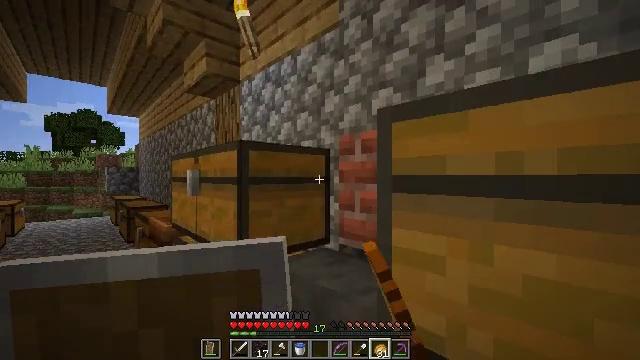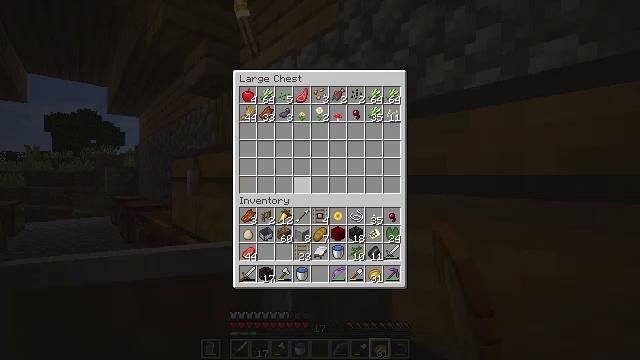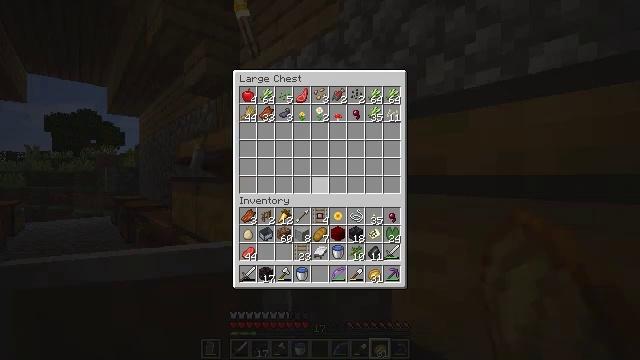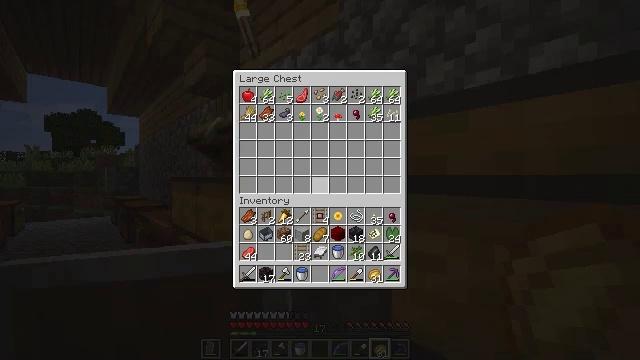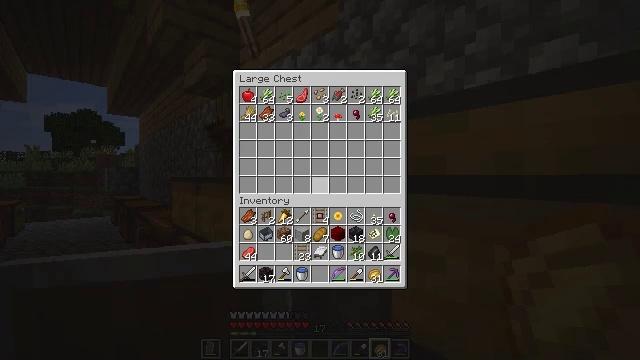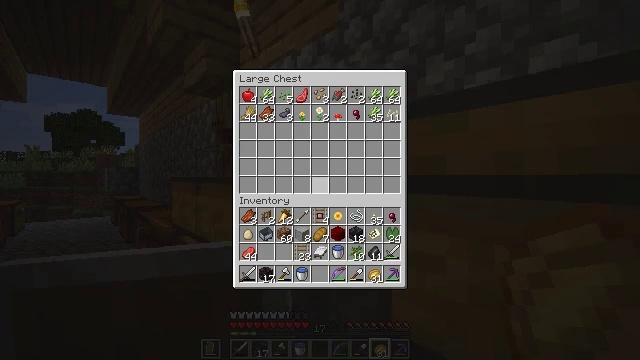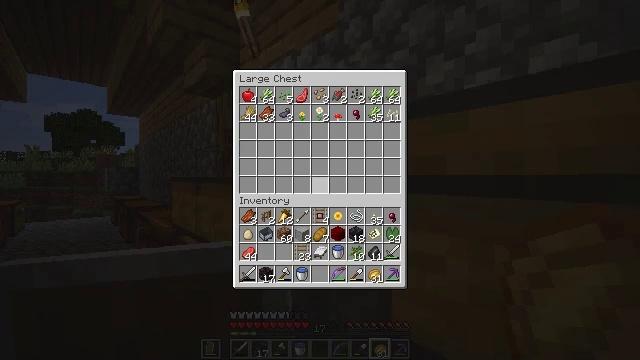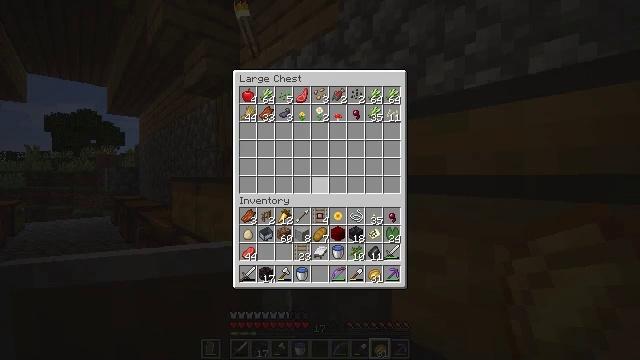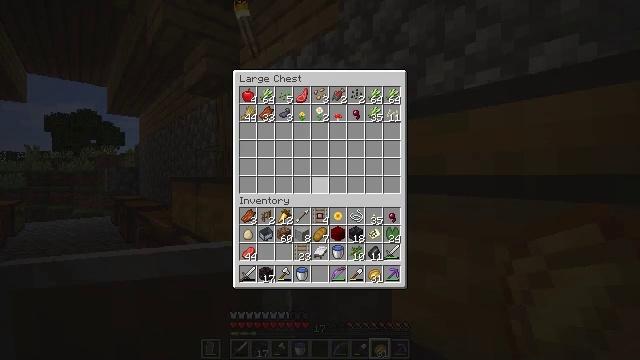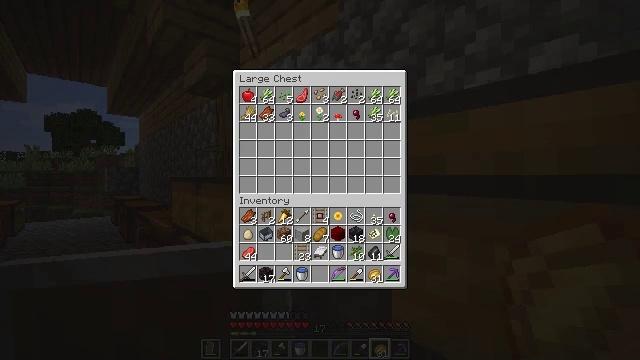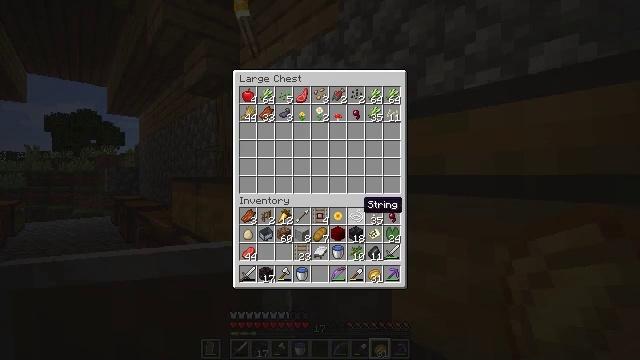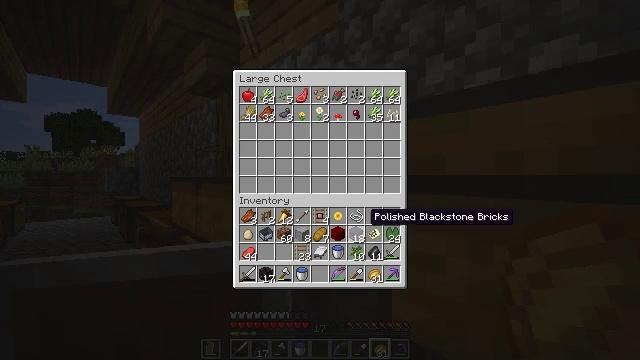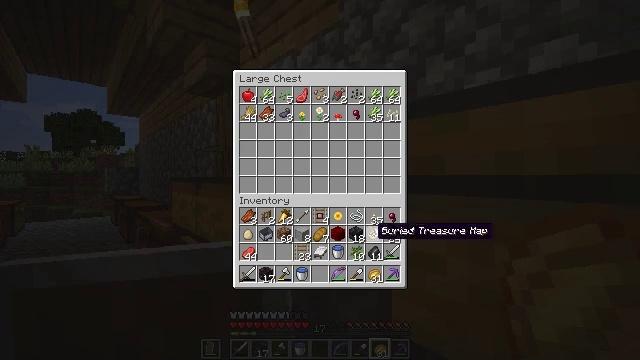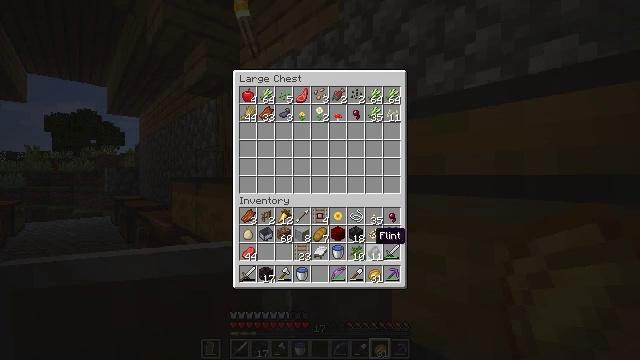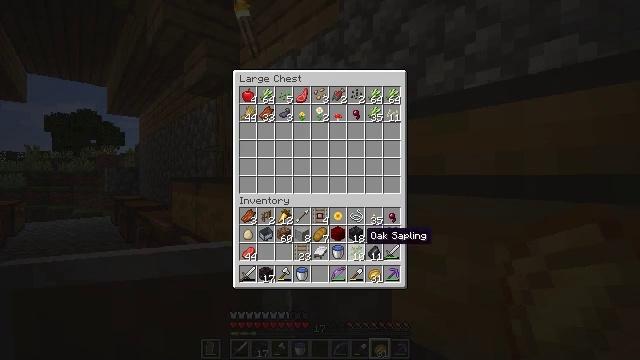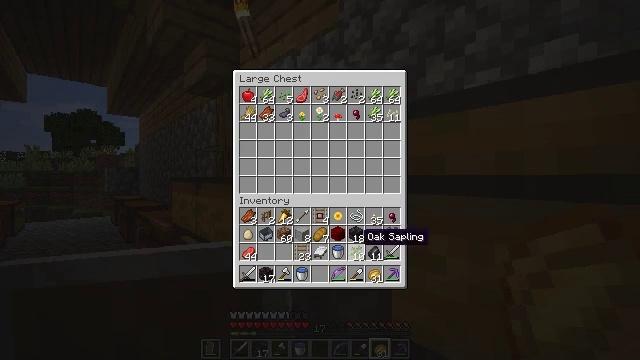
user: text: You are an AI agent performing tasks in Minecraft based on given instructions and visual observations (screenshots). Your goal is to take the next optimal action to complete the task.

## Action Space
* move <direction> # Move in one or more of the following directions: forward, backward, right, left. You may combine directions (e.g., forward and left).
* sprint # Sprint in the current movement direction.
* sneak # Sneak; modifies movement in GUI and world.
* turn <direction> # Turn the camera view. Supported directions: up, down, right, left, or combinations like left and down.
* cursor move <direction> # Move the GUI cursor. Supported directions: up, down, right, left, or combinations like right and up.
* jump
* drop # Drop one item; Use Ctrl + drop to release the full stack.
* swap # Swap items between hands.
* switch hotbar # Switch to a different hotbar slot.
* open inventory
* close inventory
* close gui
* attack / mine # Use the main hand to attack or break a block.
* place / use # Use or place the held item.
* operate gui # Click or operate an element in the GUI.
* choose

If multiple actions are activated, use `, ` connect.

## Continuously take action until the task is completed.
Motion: motion action
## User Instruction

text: Mine a chest to move it.
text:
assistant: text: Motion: turn left
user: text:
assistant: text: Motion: turn right
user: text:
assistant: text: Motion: no_op
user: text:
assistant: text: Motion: no_op
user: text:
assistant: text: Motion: no_op
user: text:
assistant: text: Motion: no_op
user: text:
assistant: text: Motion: no_op
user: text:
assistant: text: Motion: sneak
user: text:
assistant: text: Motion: sneak, turn right and down
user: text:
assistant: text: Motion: sneak, turn right and down
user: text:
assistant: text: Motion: sneak, turn right and down
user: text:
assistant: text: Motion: sneak, turn right and down
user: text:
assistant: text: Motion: sneak
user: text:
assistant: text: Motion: sneak, turn left
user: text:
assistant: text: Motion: sneak
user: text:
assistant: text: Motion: sneak
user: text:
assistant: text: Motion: sneak
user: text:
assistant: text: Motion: sneak, use / place
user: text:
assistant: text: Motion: sneak
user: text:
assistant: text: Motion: sneak, turn right and up
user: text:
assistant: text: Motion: sneak, turn right and up
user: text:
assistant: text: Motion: sneak
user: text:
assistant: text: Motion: sneak
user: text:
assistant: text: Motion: sneak, use / place
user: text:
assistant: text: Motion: sneak, use / place
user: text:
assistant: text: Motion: sneak, use / place
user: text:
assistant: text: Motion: sneak
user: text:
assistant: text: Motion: sneak
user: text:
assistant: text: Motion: sneak
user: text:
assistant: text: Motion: sneak